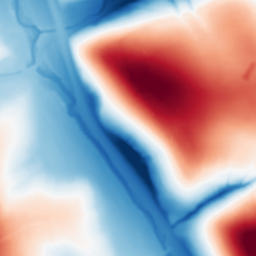
Category: multiscale
Decomposition family: dog_multiscale
Decomposition parameters: sigma_ratio: 2
n_scales: 6
base_sigma: 1
Upsampling method: bicubic
Upsampling parameters: scale: 2
Upsampling scale: 2